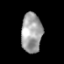
Tissue: prostate
Cell type: T cells
Senescence score: 0.3456
Nuclear area (px): 805
Mean DAPI intensity: 161.56